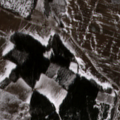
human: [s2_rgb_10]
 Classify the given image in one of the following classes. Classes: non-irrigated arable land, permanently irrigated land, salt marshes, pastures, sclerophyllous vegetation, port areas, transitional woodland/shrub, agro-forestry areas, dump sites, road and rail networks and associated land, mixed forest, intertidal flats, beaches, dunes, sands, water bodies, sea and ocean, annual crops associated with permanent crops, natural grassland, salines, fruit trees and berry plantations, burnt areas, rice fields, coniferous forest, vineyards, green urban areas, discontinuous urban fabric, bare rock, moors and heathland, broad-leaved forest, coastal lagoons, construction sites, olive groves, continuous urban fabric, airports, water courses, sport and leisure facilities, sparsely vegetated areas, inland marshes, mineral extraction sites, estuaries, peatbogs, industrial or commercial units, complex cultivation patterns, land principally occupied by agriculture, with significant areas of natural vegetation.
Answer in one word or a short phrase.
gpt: non-irrigated arable land, fruit trees and berry plantations, complex cultivation patterns, mixed forest, transitional woodland/shrub